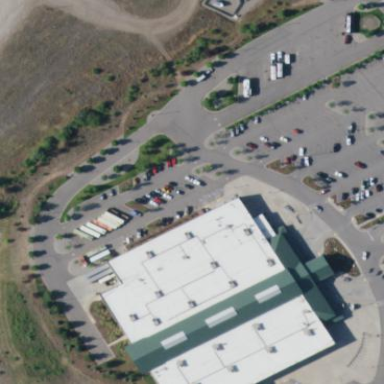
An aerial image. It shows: Outdoor retail shop.